This wavelet scalogram was computed from a rotor test-rig vibration snapshot. Determine the machine's mechanical condition. Answer with exactly one of: normal, misalignment, unbalance, looseness.
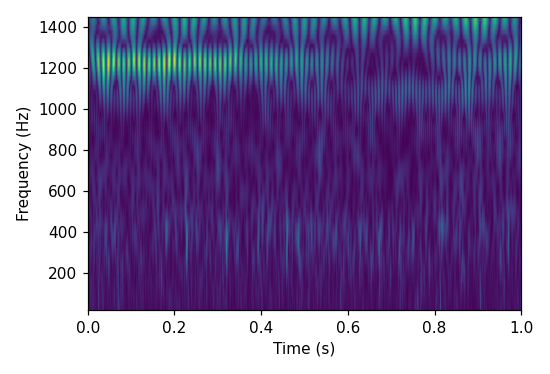
Answer: looseness